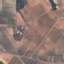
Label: PermanentCrop